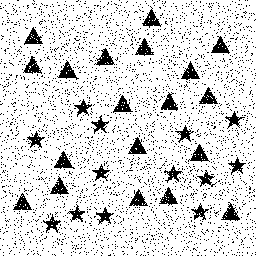
Squares: 0
Triangles: 19
Stars: 13
Total shapes: 32